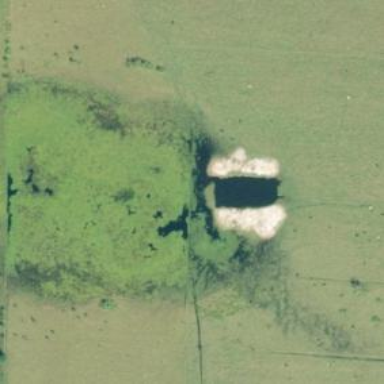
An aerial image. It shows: Marsh wetland.